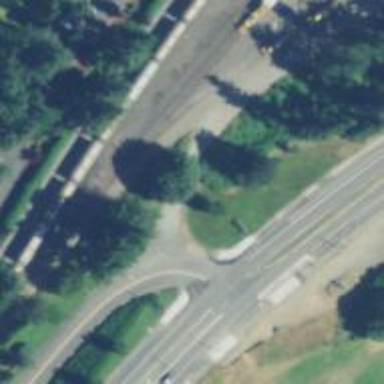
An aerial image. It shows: Railway siding with rails.